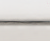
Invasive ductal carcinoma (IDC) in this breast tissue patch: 0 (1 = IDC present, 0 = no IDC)